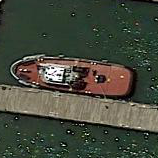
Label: Towing_vessel